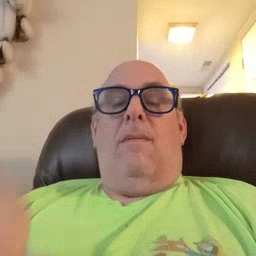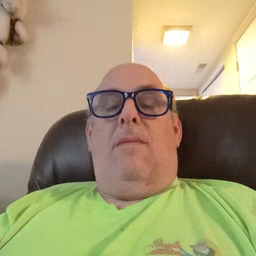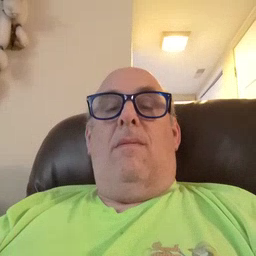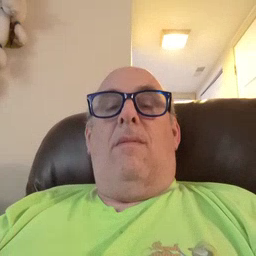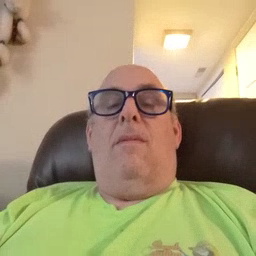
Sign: empty